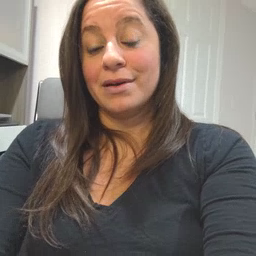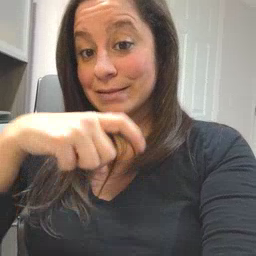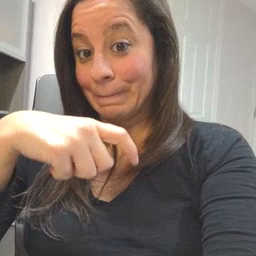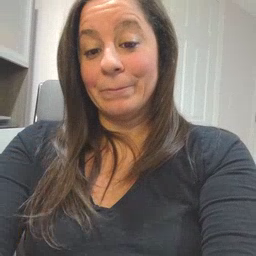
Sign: time